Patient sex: M
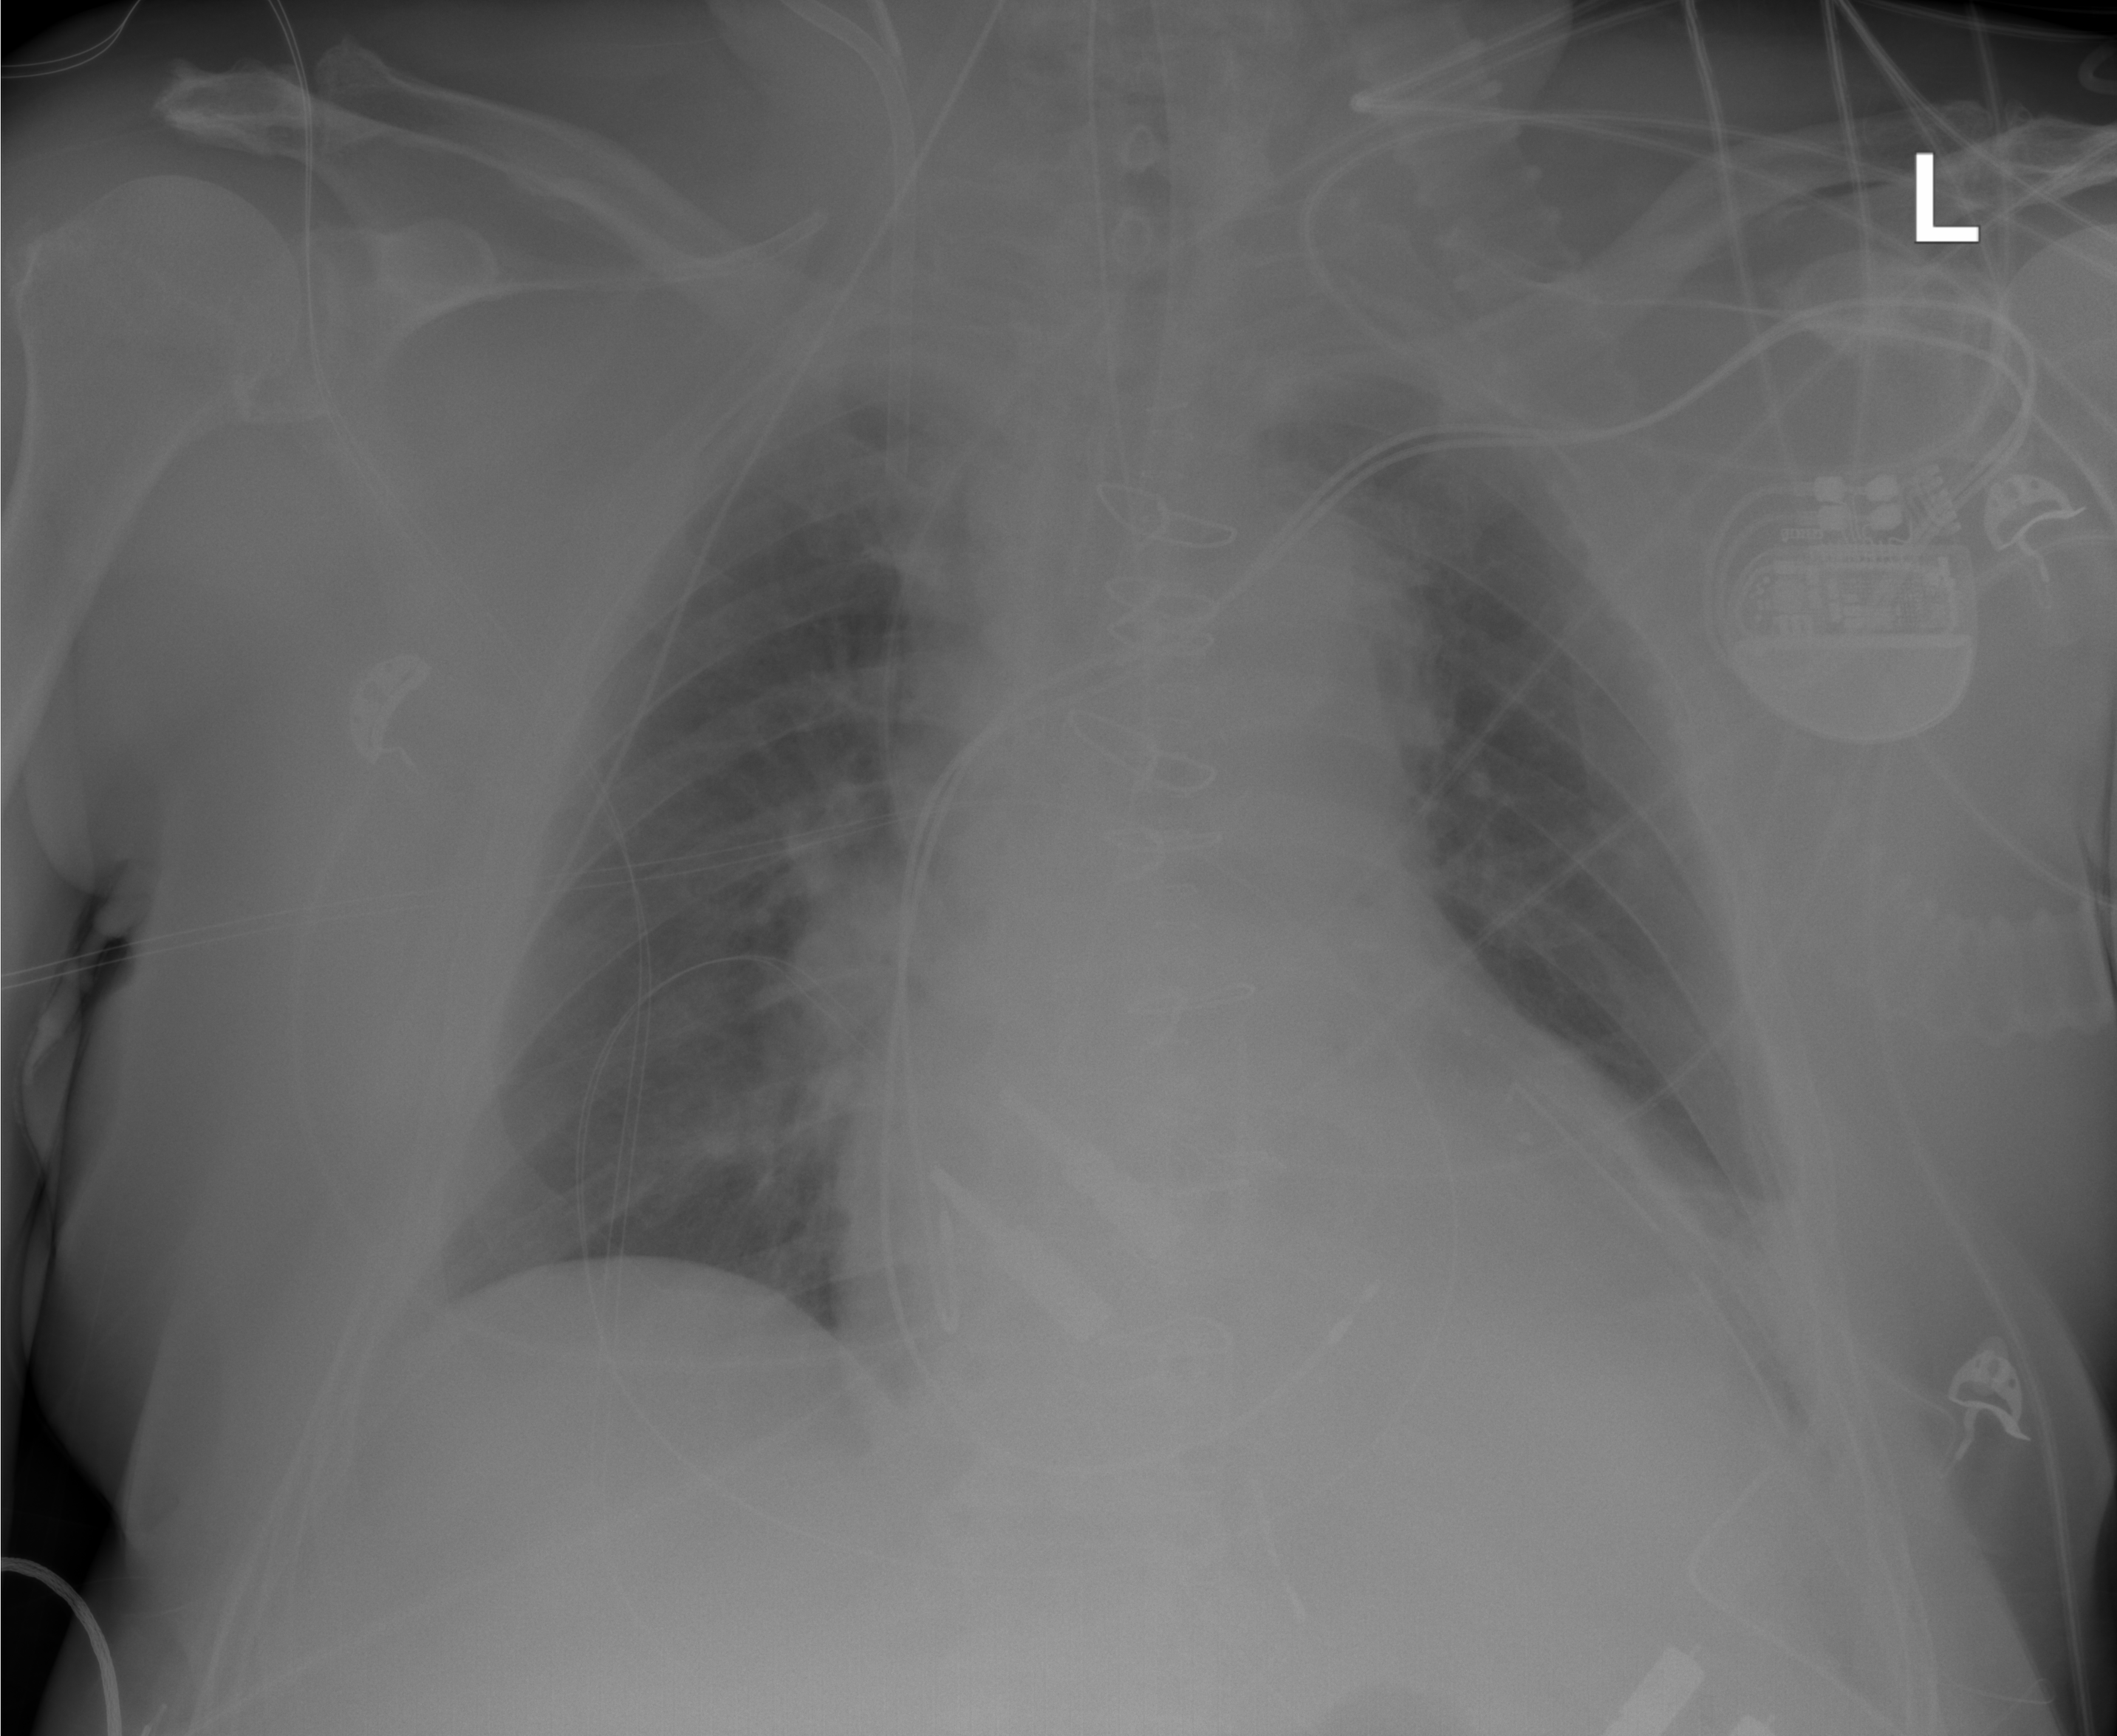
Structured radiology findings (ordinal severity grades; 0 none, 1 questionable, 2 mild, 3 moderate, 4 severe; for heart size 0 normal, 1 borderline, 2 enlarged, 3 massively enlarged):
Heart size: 2
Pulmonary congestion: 2
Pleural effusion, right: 0
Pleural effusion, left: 2
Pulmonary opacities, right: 0
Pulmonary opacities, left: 0
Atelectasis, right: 0
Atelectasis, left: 2